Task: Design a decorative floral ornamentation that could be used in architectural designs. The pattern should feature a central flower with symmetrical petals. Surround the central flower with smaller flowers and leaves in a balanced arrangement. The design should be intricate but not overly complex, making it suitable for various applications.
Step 565:
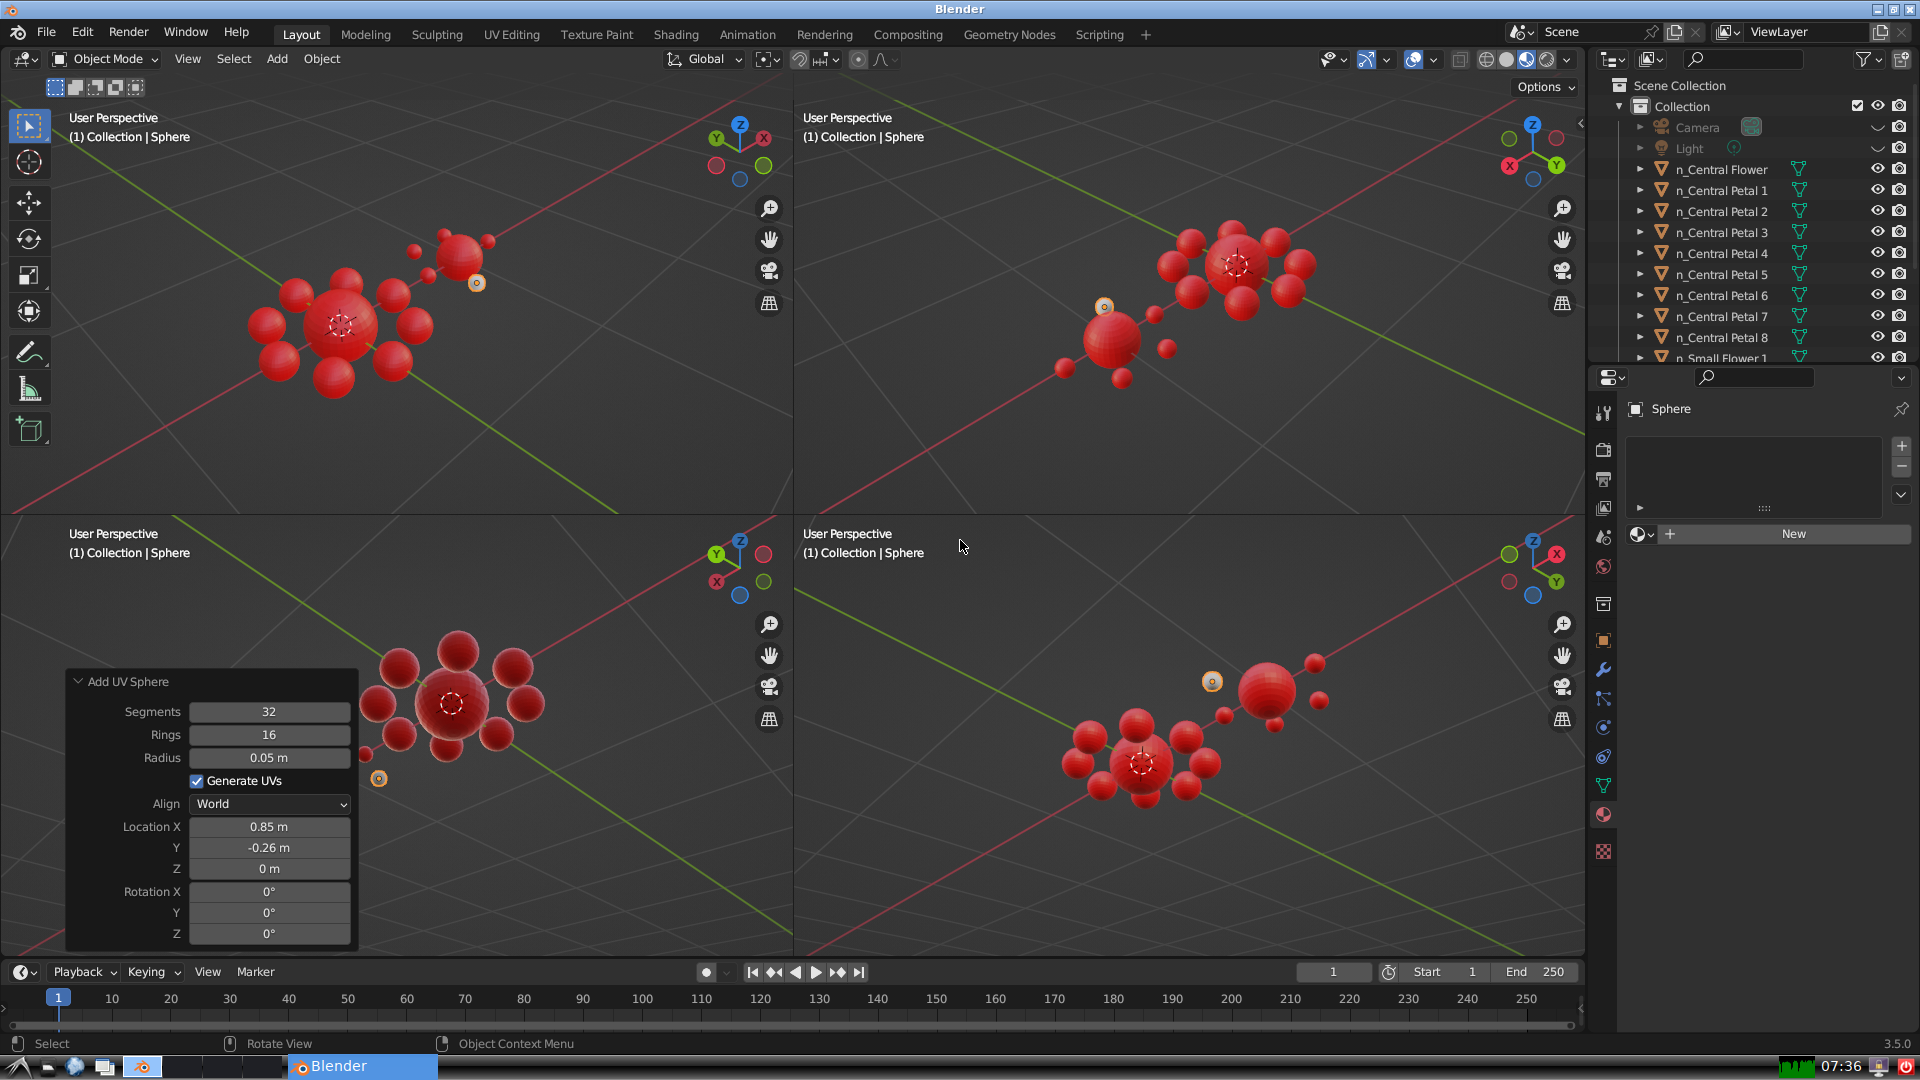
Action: {"mouse_move": [1608, 631]}